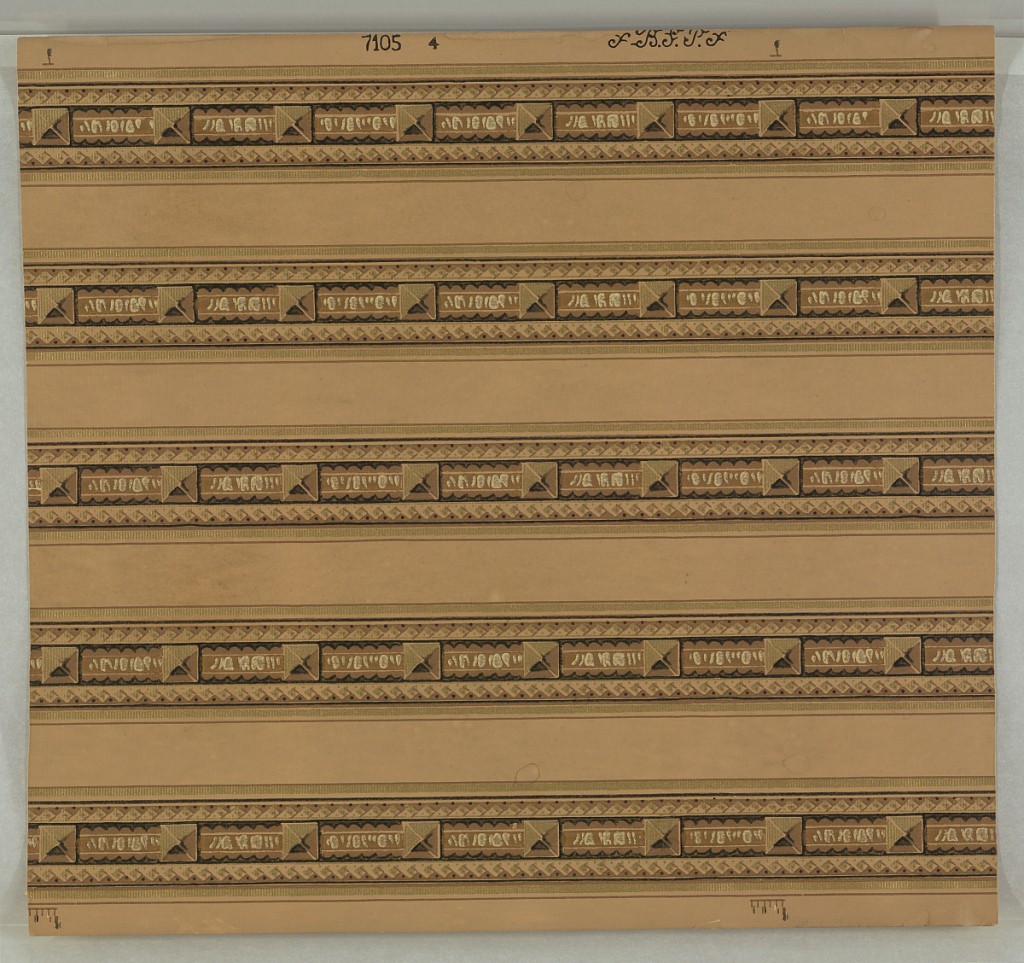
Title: Border
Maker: Becker, Smith & Page, Inc., founded 1899
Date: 1890–1900
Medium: Machine-printed
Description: Small-scale pyramid bosses set between two architectural bands. Printed in shades of brown.